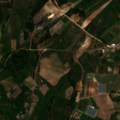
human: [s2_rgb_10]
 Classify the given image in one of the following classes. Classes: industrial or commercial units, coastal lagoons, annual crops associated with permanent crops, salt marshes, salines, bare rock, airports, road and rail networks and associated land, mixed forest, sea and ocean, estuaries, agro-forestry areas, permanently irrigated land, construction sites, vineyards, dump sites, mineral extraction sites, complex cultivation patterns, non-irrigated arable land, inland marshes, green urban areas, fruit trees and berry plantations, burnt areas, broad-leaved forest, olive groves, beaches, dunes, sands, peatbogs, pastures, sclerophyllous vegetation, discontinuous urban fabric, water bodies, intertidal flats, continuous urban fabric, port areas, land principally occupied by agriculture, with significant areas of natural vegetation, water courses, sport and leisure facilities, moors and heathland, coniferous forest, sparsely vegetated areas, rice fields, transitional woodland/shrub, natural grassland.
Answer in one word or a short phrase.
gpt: olive groves, complex cultivation patterns, land principally occupied by agriculture, with significant areas of natural vegetation